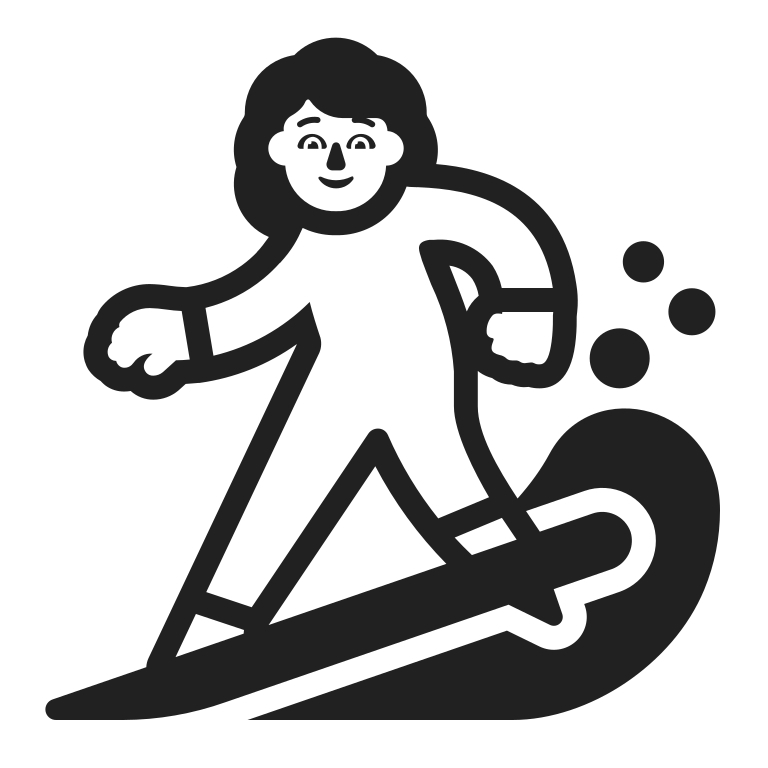
woman surfing high contrast default